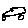
Label: car